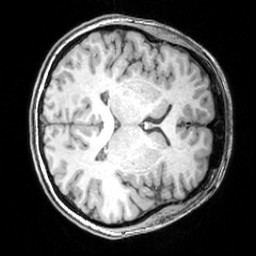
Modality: T1w
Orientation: axial
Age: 23
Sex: female
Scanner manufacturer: siemens
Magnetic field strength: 3 T
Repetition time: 1.81 s
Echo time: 0.00351 s